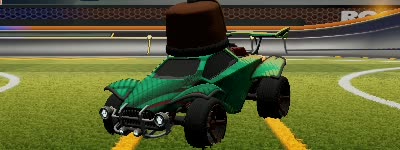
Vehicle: octane